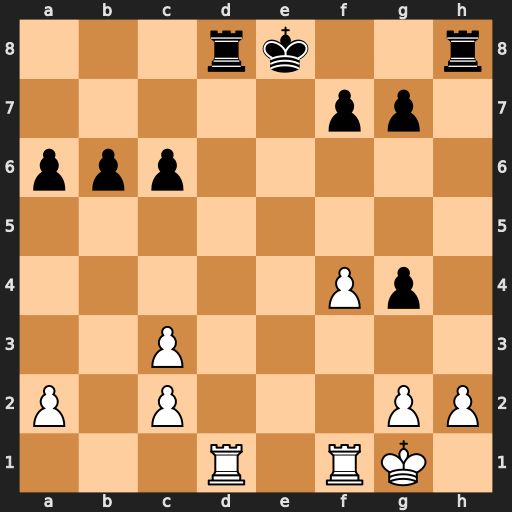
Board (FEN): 3rk2r/5pp1/ppp5/8/5Pp1/2P5/P1P3PP/3R1RK1
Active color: w
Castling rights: k
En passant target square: -
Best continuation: Rfe1+ Kf8 Rxd8#